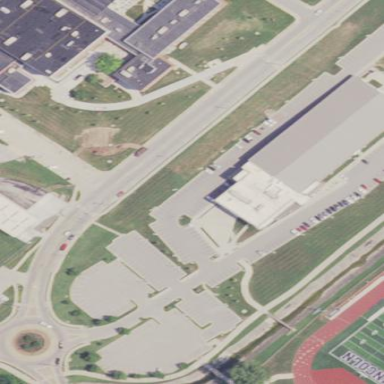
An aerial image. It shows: Fitness center building.